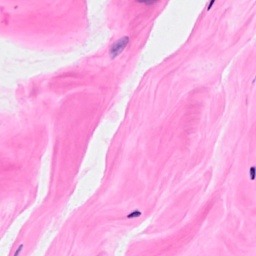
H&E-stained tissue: Breast